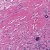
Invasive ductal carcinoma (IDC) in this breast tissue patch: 0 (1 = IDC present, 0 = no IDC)